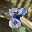
Label: 8